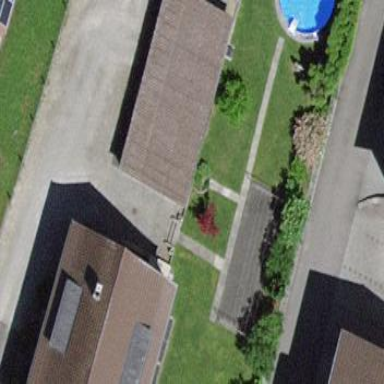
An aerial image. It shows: Garage.